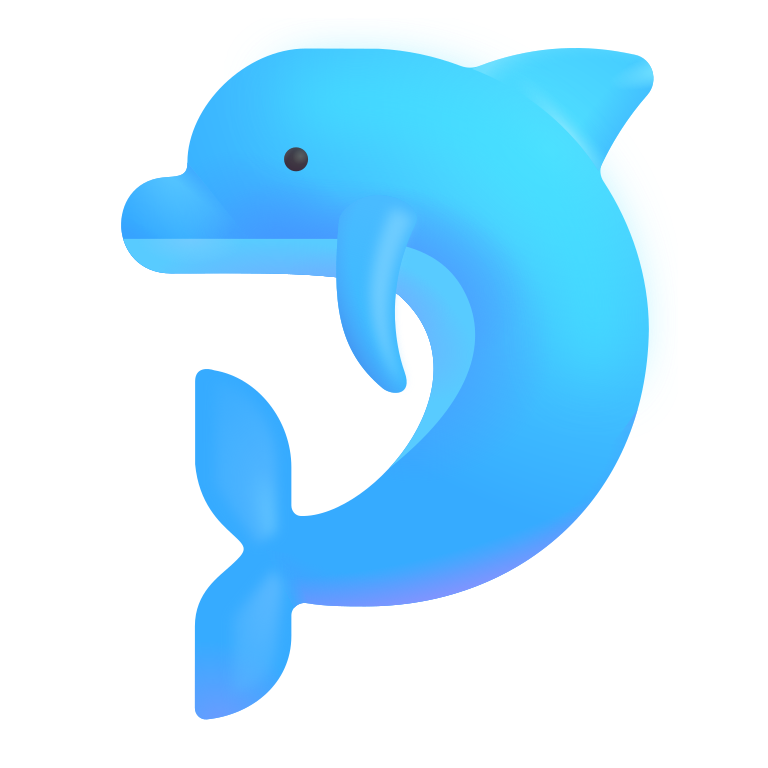
dolphin color